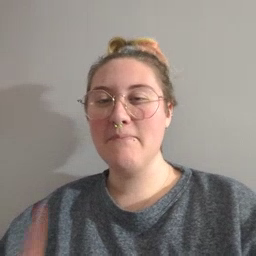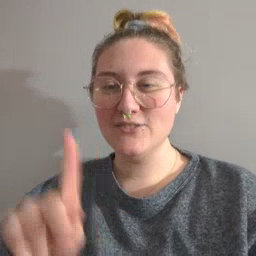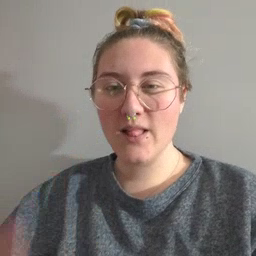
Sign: pencil